Question:
My timer label takes up a new number after scrolling or reloding 'tableview', and at the same time it shows a few numbers per second. Can anyone help i want my label show on ?
I want my label to show only the number that it first comes in
In the pictures that you see, after a scroll or a relay table, the timers display several values per second every second.
I put my codes and pictures
'''
import Alamofire
import Foundation
class Games: UIViewController, UITableViewDataSource, UITableViewDelegate {
@IBOutlet weak var gamesTableView: UITableView!
override func viewDidLoad() {
super.viewDidLoad()
Alamofire.request("http://188.158.121.200:3030/shans.com/get_main_room_list", method:.post, headers: headers).responseJSON { (newresponse) in
do {
let decoder = JSONDecoder()
let response = try decoder.decode(Root1.self, from: newresponse.data!)
switch(response.joinedUser) {
case .joinedUserElementArray( let arr):
AppDelegate.AllofGames_Ids = arr.map { $0.id }
case .string( _) :
break
}
if AppDelegate.AllofGames.isEmpty == true {
for each in response.allRooms {
let epocTime = TimeInterval(Int(each.matchTime)!) / 1000
if each.finished == true || AppDelegate.AllofGames_Ids.contains(each.id) {
//Do nothing
}else {
let structGames = StructAllofGames(finished: each.finished, pic: each.pic, _id: each.id, coininput: each.coinInput, Award_money: each.awardMoney, Award_coin: each.awardCoin, Match_time: Int(epocTime), Winner_number: each.winnerNumber, Free: each.capacity.free, Total: each.capacity.total)
AppDelegate.AllofGames.append(structGames)
DispatchQueue.main.async{
self.gamesTableView.reloadData()
}//dispatch
}//else
}
} else {
print("fk")
}
}
}
}
func tableView(_ tableView: UITableView, numberOfRowsInSection section: Int) -> Int{
return AppDelegate.AllofGames.count
}
func tableView(_ tableView: UITableView, cellForRowAt indexPath: IndexPath) -> UITableViewCell{
let Cell = tableView.dequeueReusableCell(withIdentifier: "tableview1", for: indexPath) as! MyCustomCell
Cell.SekeVorudi.text = String(AppDelegate.AllofGames[indexPath.row].coininput)
Cell.jaize.text = String(AppDelegate.AllofGames[indexPath.row].Award_money) + "twmn"
Cell.ZarfiatOtagh.text = String(AppDelegate.AllofGames[indexPath.row].Total) + "/" + String(AppDelegate.AllofGames[indexPath.row].Free)
Cell.TedadBarande.text = String(AppDelegate.AllofGames[indexPath.row].Winner_number)
let Fulllink = AppDelegate.AllofGames[indexPath.row].pic
Cell.imageview.downloaded(from: Fulllink)
let (h,m,s) = secondsToHoursMinutesSeconds(seconds: AppDelegate.AllofGames[indexPath.row].Match_time)
let HoursToMinute = h * 60
let AllOfMinutes = HoursToMinute + m
Cell.timer(m: AllOfMinutes, s: 0)
return Cell
}
func numberOfSections(in tableView: UITableView) -> Int {
return 1
}
}
'''
and my codes in tableview cell:
'''
class MyCustomCell: UITableViewCell {
@IBOutlet weak var timelabel: UILabel!
@IBOutlet weak var SekeVorudi: UILabel!
@IBOutlet weak var jaize: UILabel!
@IBOutlet weak var TedadBarande: UILabel!
@IBOutlet weak var ZarfiatOtagh: UILabel!
@IBOutlet weak var imageview: UIImageView!
override func awakeFromNib() {
super.awakeFromNib()
}
override func setSelected(_ selected: Bool, animated: Bool) {
super.setSelected(selected, animated: animated)
// Configure the view for the selected state
}
func timer(m: Int, s: Int) {
DispatchQueue.global(qos: .userInteractive).async {
var hour : Int = m/60
var minute : Int = m % 60
var second : Int = s
DispatchQueue.main.async {
self.timelabel.text = (String(format: "%02d:%02d:%02d", hour, minute, second))
}
while true {
sleep(1)
if hour == 0 && minute == 0 && second == 0 {
DispatchQueue.main.async {
UIView.animate(withDuration: 1, animations: {
self.timelabel.alpha = 0
})
}
} else if second == 0 {
if minute != 0 {
minute = minute - 1
second = 59
} else if second == 0 && minute == 0 {
hour = hour - 1
minute = 59
second = 59
}
} else if second != 0 {
second = second - 1
}
DispatchQueue.main.async {
self.timelabel.text = (String(format: "%02d:%02d:%02d", hour, minute, second))
}
}
}
}
}
'''
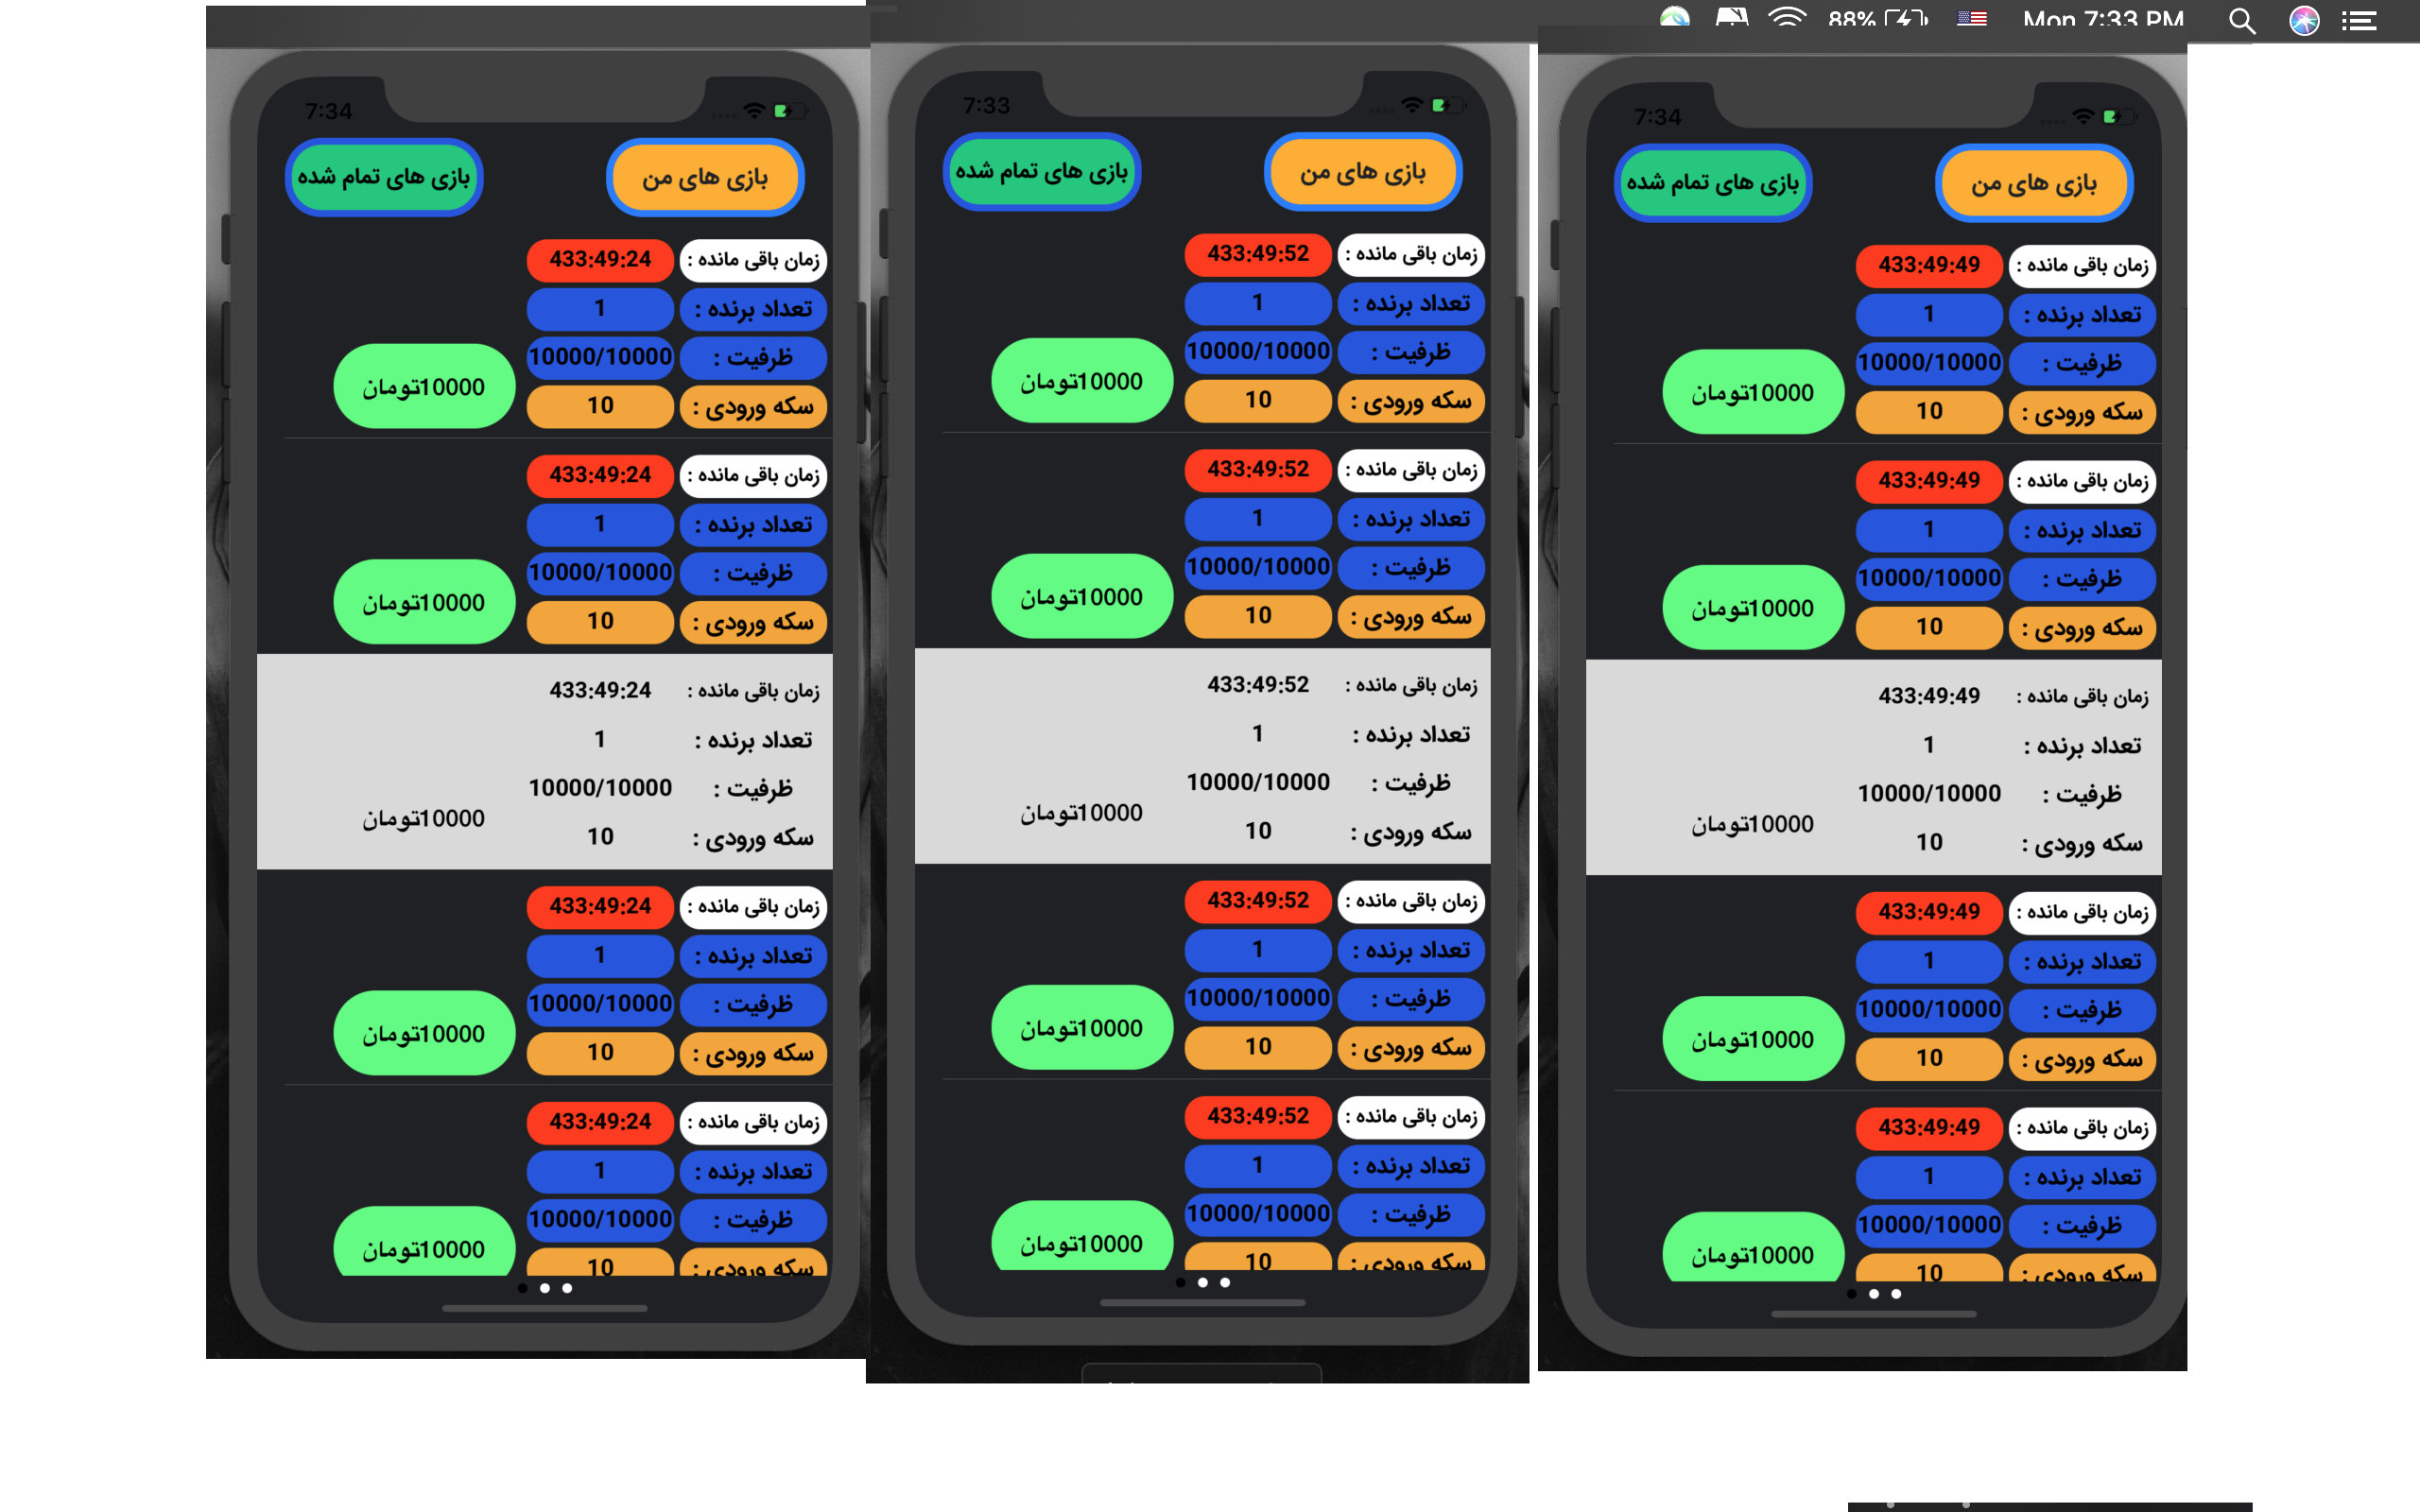
Answer: Set an optional variable on the top of your 'UIViewController' and set its value to your desired cell number, and in 'CellForRowAt' check that value if it was 'nil', if not set your label to that number, if its 'nil' just keep going normally as you usually do.
This problem mainly caused from queuing cells out of 'UITableView' when you scroll cells get dequeued and therefore calling 'CellForRowAt' so it reset the default data, in your case resetting the 'UILabel' value again.
In your case i recommend setting the timer out side that function/cell, so you can normally use that value without resetting.